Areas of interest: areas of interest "Soccer Field"
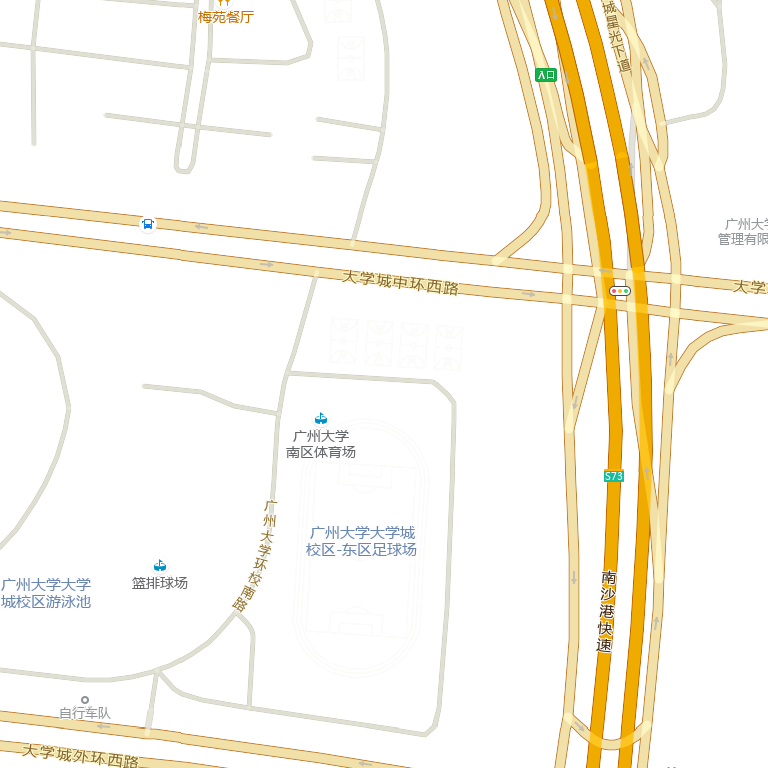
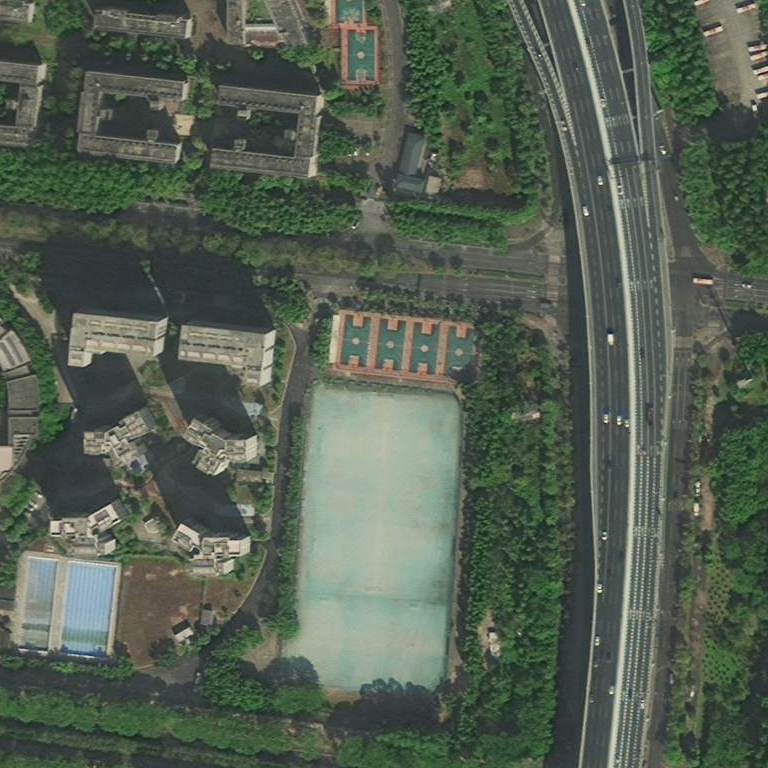